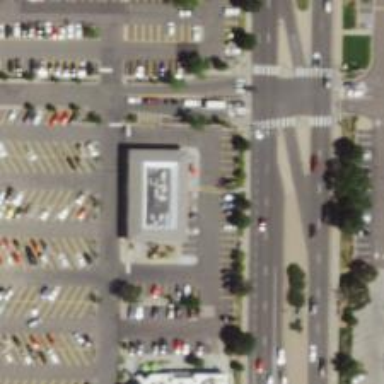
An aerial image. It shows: Parking space is available.